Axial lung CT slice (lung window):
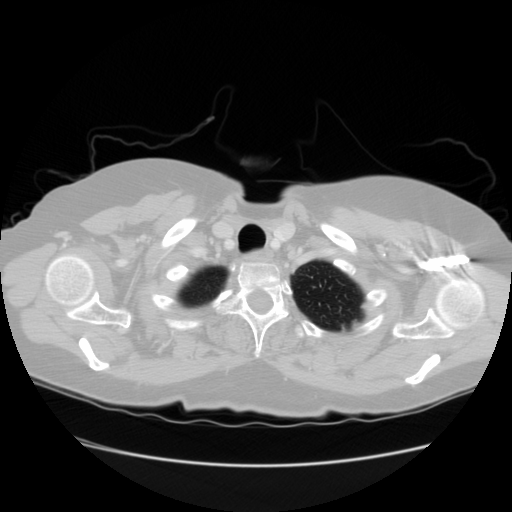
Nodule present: no